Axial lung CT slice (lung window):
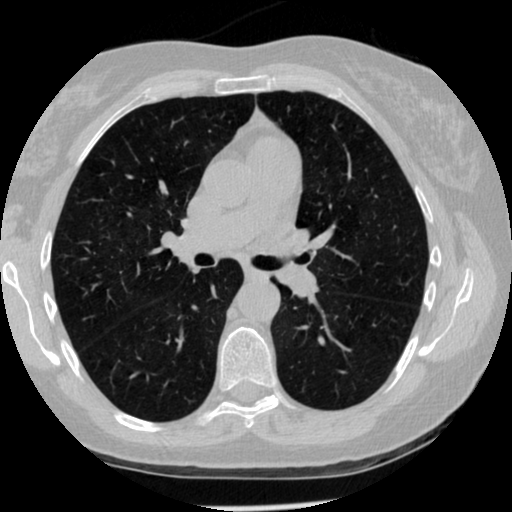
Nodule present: no